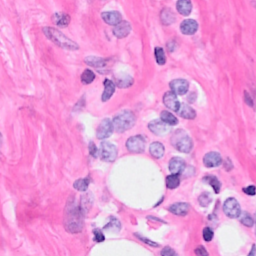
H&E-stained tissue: Breast